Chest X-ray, PA view. Patient: 64 years old, sex M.
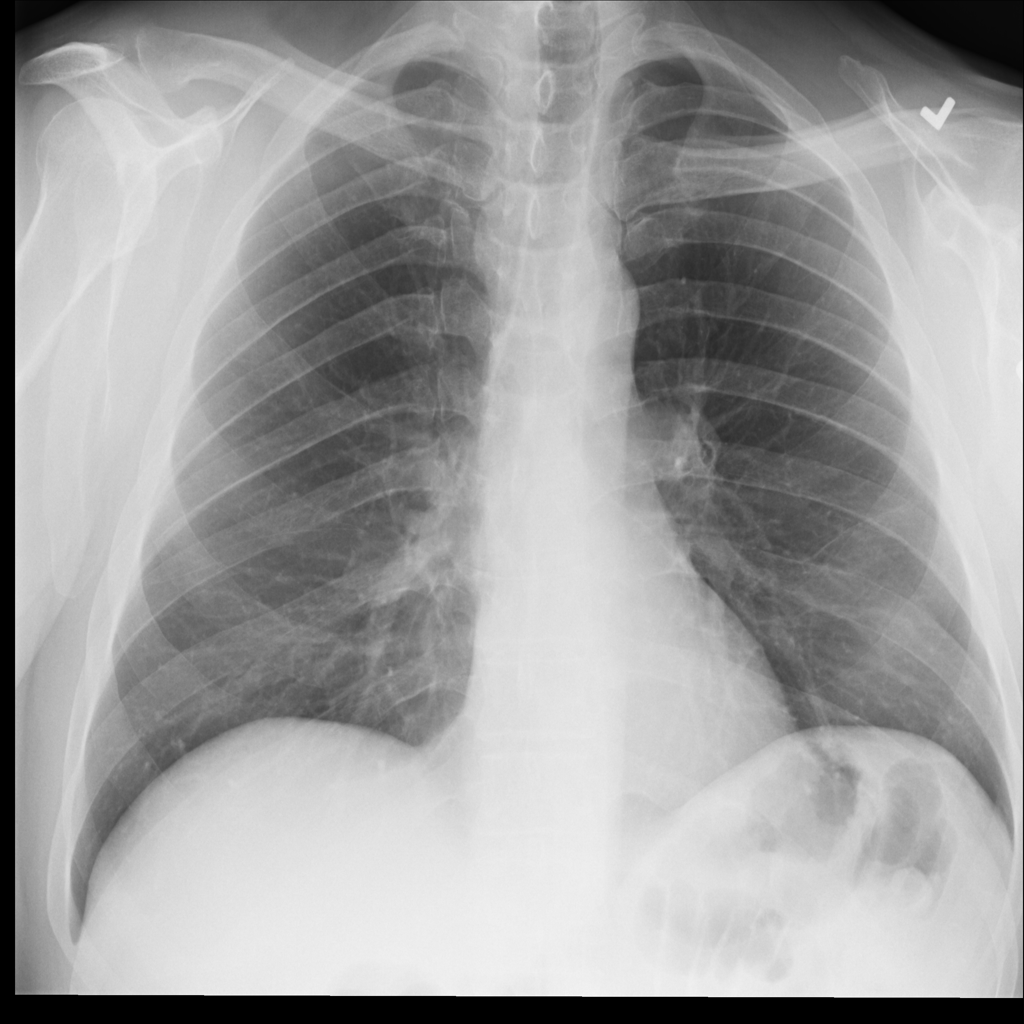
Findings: No Finding